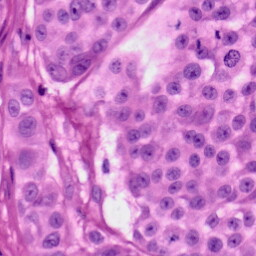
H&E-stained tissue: Skin